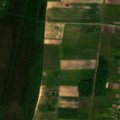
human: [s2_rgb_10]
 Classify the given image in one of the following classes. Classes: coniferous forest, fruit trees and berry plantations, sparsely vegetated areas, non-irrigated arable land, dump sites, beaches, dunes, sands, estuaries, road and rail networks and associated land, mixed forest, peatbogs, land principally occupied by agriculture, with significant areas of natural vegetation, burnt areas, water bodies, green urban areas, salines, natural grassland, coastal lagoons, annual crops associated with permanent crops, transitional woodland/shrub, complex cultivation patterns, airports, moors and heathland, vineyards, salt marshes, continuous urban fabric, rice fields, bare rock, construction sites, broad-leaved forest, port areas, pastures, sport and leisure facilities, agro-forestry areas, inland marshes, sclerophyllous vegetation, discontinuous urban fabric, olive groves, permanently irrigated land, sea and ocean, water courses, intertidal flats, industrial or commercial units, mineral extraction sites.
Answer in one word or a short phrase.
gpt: discontinuous urban fabric, non-irrigated arable land, pastures, broad-leaved forest, transitional woodland/shrub, peatbogs